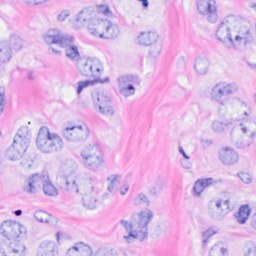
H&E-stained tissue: Breast